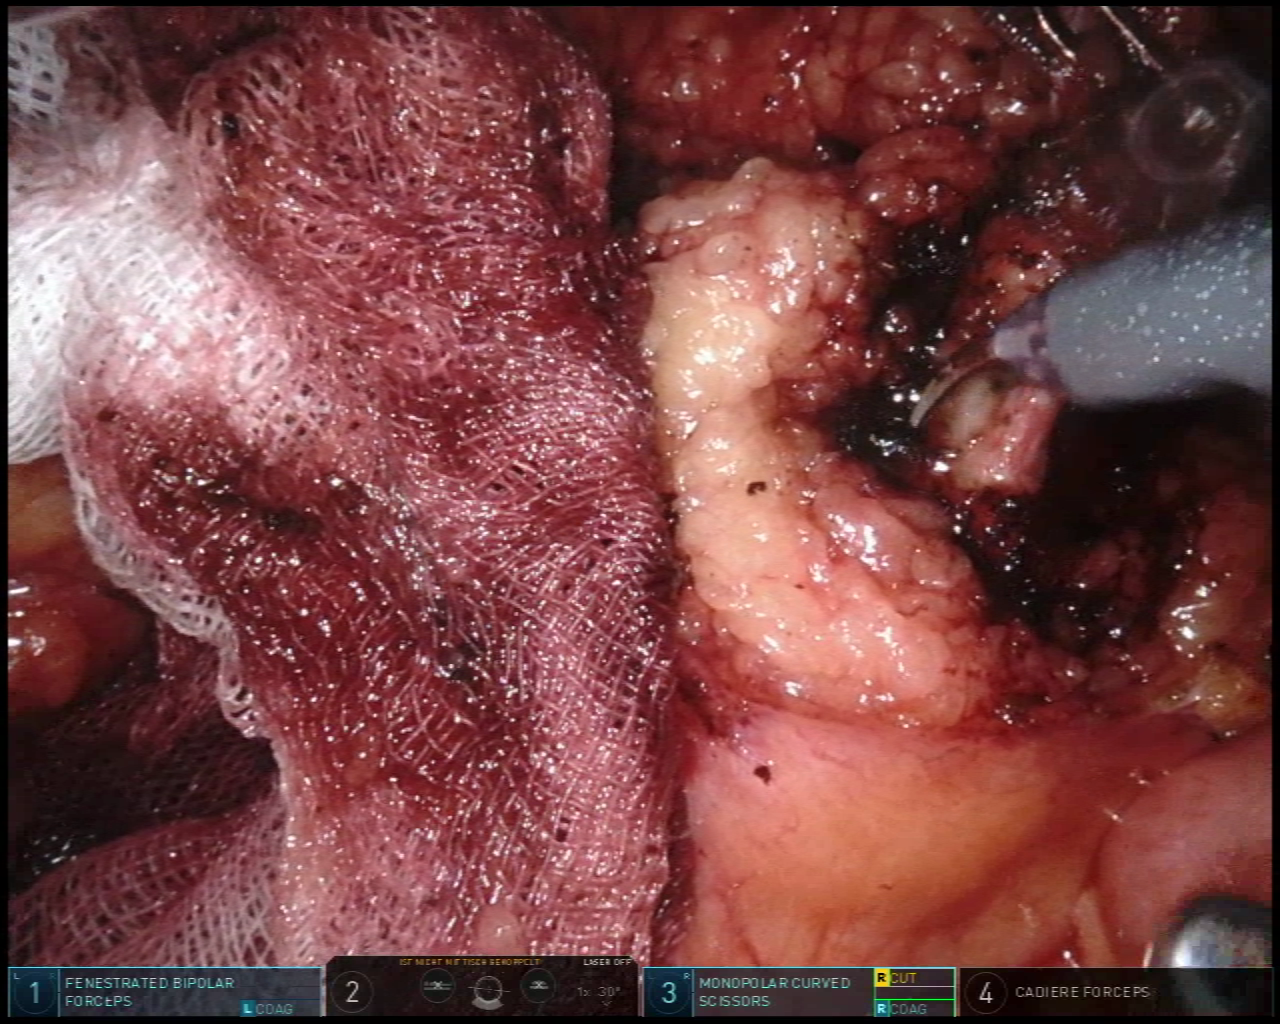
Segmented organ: inferior_mesenteric_artery
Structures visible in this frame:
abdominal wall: no
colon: no
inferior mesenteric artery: yes
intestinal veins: no
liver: no
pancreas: no
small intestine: yes
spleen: no
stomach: no
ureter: no
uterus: no
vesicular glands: no